Question: I have a array object and that to show in select tag using angular js only below object is my array object
'''
"matcherObject": {
"Percentage Off": [
{
"dealType": "Percentage Off",
"subCategory": "16% to 20%",
"recid": 2
},
{
"dealType": "Percentage Off",
"subCategory": "10 to 15 %",
"recid": 1
},
{
"dealType": "Percentage Off",
"subCategory": "21% to 25%",
"recid": 3
}
],
"Special Deals based on the event": [
{
"dealType": "Special Deals based on the event",
"subCategory": "Buy 1 get one entr",
"recid": 52
},
{
"dealType": "Special Deals based on the event",
"subCategory": "Buy 1 get one entr",
"recid": 54
}
]
};
'''
This object I have to how in select tag please help me to solve this problem.
Below the image how to show in UI:

If I select tag the ng-model should show as below format as below
'''
{"dealType": "Percentage Off","subCategory": "16% to 20%","recid": 2}
'''
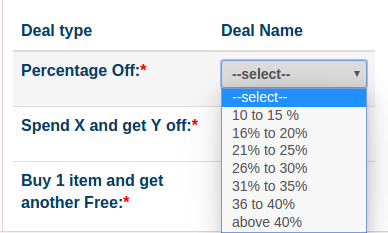
Answer: You need to use ng-options since you wish to select an object. See angular documentation for <URL>.
'''
var app = angular.module("App", []);
app.controller("Ctrl", function($scope){
$scope.reqObj = {"matcherObject": {
"Percentage Off": [
{
"dealType": "Percentage Off",
"subCategory": "16% to 20%",
"recid": 2
},
{
"dealType": "Percentage Off",
"subCategory": "10 to 15 %",
"recid": 1
},
{
"dealType": "Percentage Off",
"subCategory": "21% to 25%",
"recid": 3
}
],
"Special Deals based on the event": [
{
"dealType": "Special Deals based on the event",
"subCategory": "Buy 1 get one entr",
"recid": 52
},
{
"dealType": "Special Deals based on the event",
"subCategory": "Buy 1 get one entr",
"recid": 54
}
]
}
};
});
'''
'''
<script src="https://ajax.googleapis.com/ajax/libs/angularjs/1.2.23/angular.min.js"></script>
<div ng-app="App" data-ng-controller="Ctrl">
<select data-ng-model = "selOption" data-ng-options="perc as perc.subCategory for perc in reqObj.matcherObject['Percentage Off']">
</select>
<hr />
{{ selOption | json }}
</div>
'''